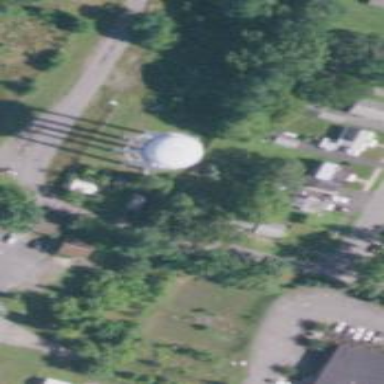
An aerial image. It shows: Water tower that is man-made.